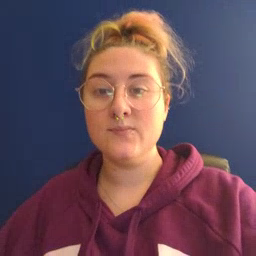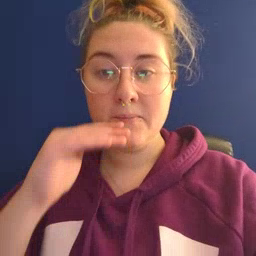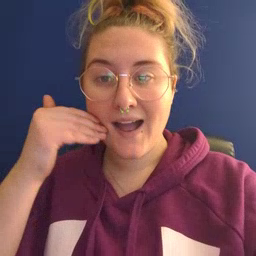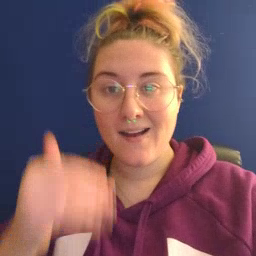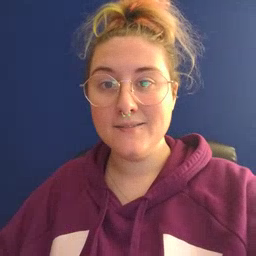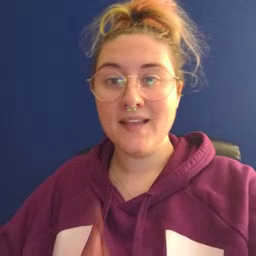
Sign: smile